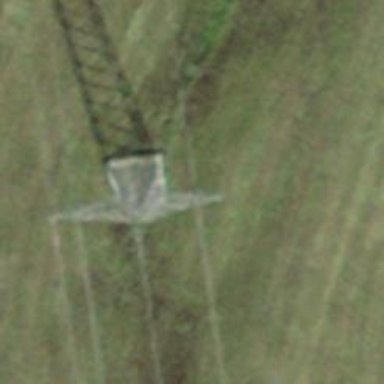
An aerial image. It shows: Power tower.